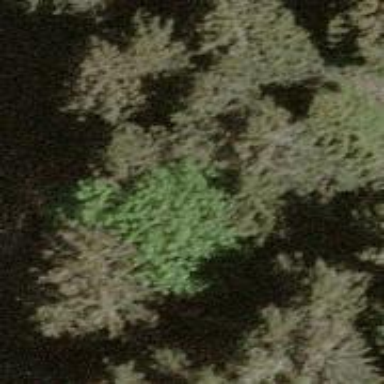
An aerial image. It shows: Beautiful tree in nature.